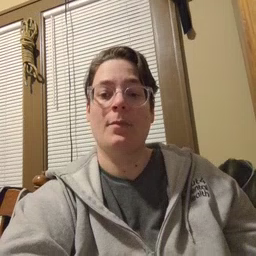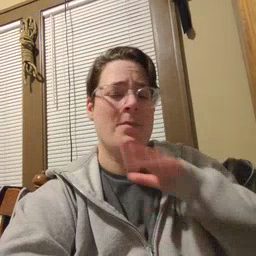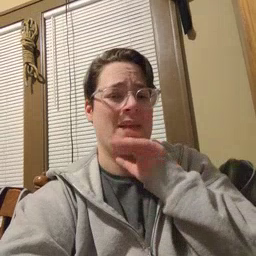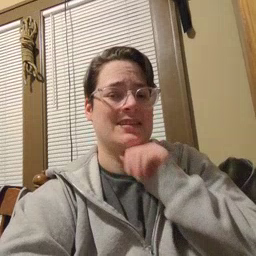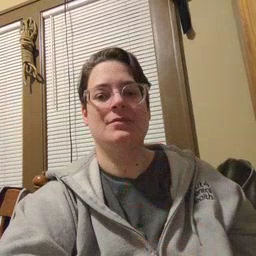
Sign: pig